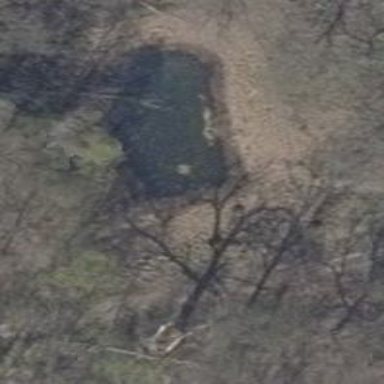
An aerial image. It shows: Peaceful pond surrounded by nature.